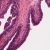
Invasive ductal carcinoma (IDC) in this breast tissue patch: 0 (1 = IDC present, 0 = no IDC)